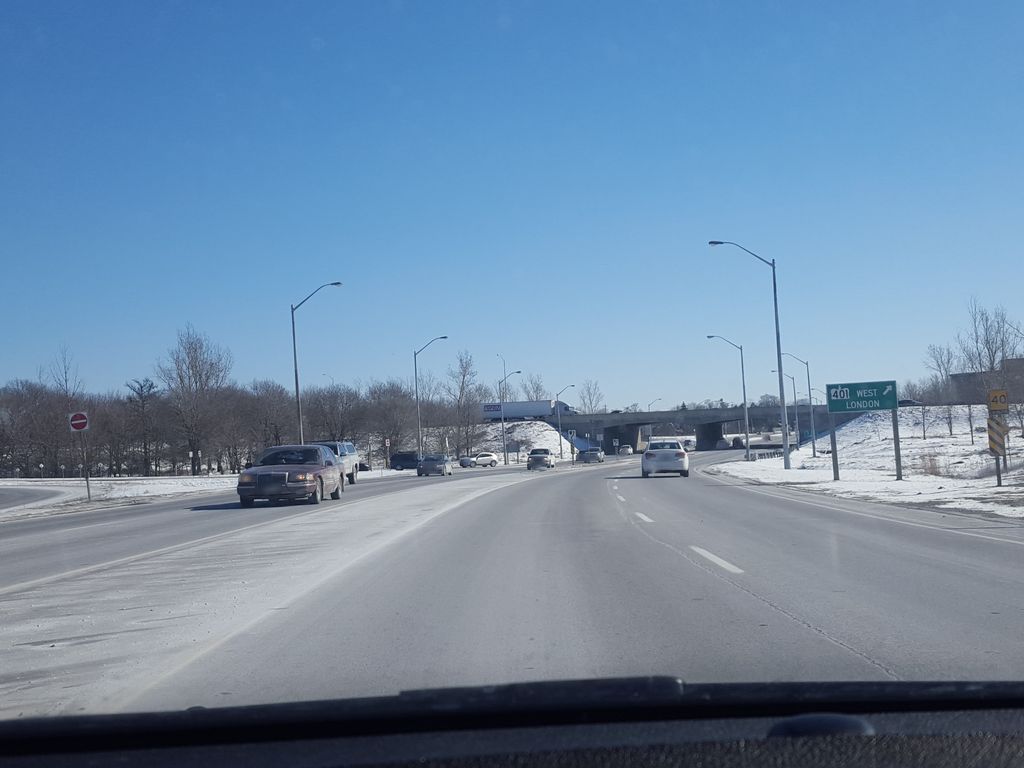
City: kitchener-waterloo